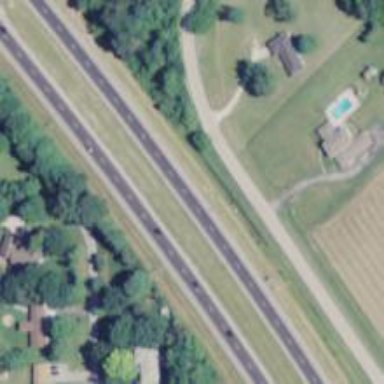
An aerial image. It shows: Motorway.